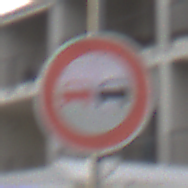
Verkehrszeichen: Ueberholverbot
Umgebung: Outdoor, Urban
Tageszeit: Midday
Wetter: Overcast
Licht: Natural
Jahreszeit: NotSpecified
Kontrast: LowContrast